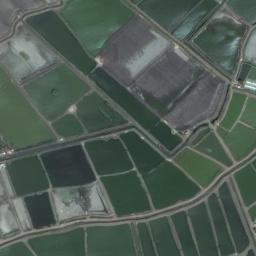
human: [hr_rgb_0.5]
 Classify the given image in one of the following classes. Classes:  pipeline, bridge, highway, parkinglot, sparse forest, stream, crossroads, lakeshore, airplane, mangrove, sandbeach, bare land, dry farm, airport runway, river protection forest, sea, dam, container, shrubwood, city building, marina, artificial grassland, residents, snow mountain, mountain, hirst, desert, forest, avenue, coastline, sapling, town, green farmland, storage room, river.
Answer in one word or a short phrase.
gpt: green farmland